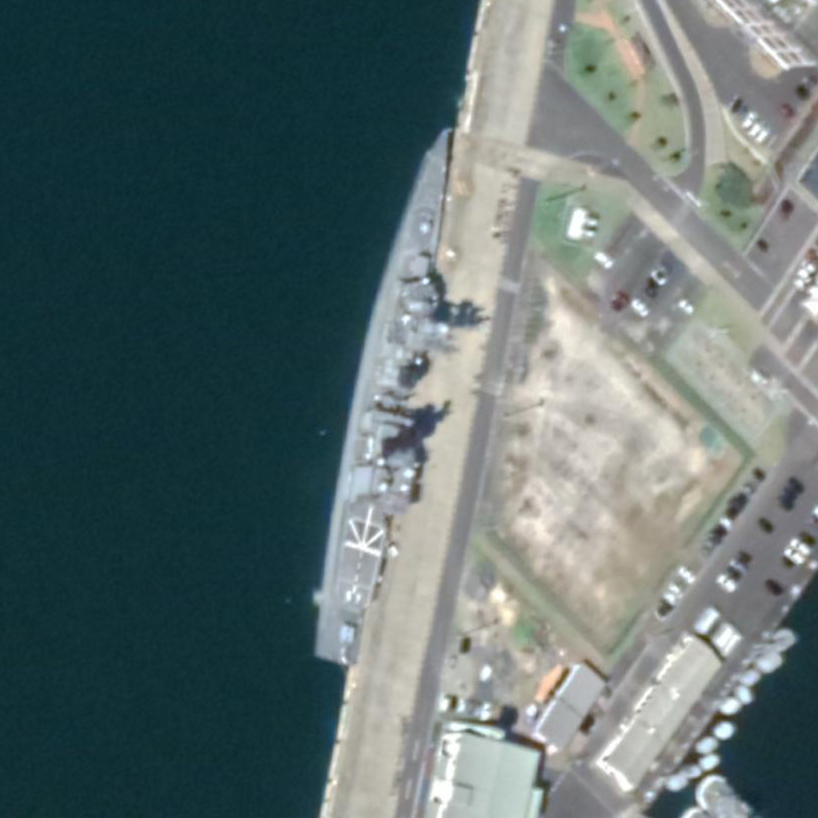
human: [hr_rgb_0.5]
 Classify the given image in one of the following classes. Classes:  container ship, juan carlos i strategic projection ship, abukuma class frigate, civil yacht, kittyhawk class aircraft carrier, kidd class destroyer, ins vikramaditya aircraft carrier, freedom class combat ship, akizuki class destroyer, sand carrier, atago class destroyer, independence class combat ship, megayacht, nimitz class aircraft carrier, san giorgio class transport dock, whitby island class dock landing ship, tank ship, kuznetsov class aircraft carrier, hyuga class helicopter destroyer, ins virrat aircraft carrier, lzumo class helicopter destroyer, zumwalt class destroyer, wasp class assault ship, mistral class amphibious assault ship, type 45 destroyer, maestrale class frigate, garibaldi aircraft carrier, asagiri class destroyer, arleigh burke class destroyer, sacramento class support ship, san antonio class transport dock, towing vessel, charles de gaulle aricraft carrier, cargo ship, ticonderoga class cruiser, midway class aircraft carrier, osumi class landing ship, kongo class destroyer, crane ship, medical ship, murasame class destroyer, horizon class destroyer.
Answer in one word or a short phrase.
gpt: Asagiri class destroyer